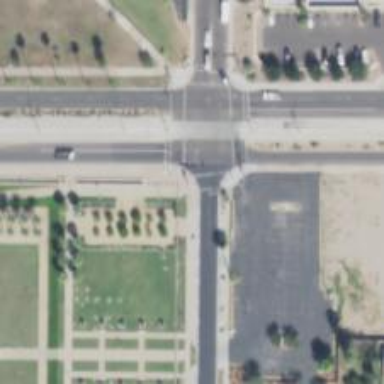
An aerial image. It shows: Solid stop line on the road marking.